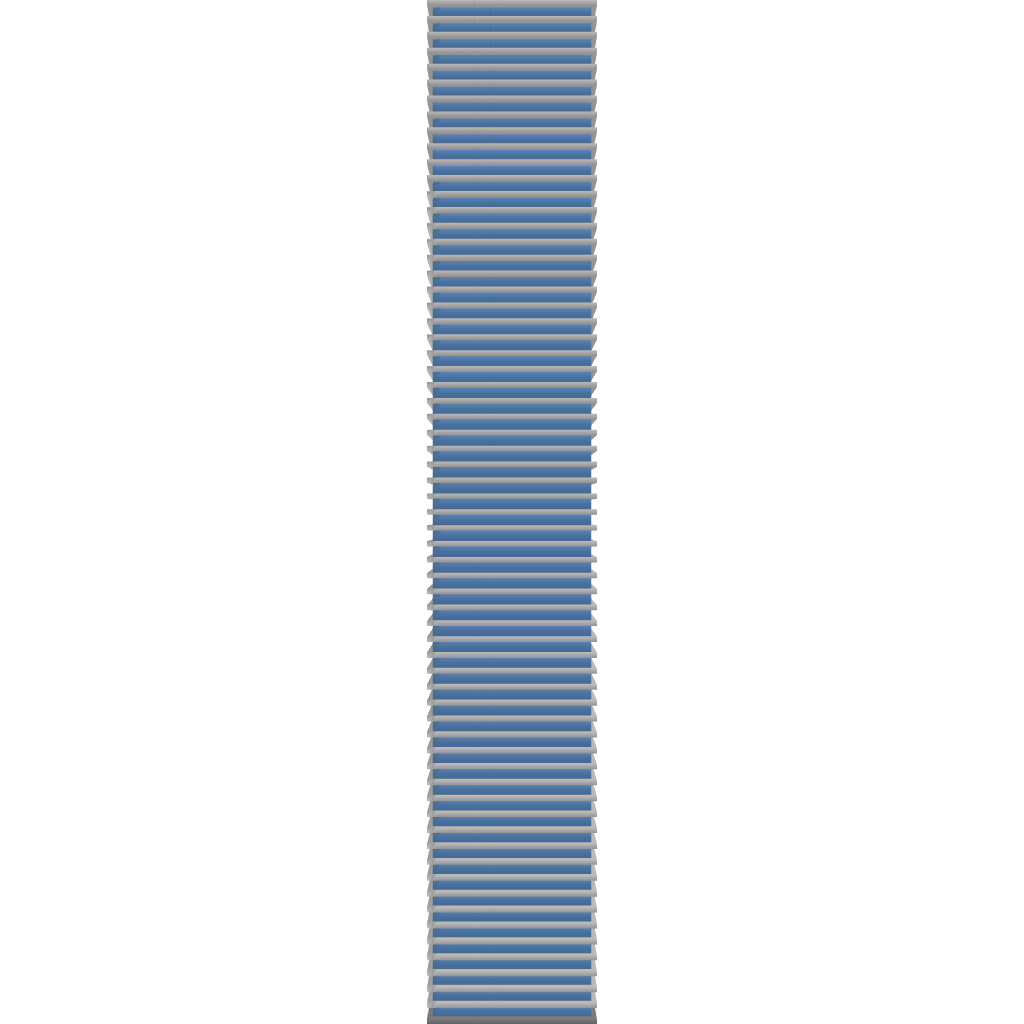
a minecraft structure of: Brickell CityCentre